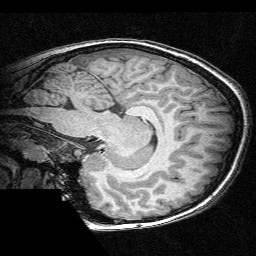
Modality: T1w
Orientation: sagittal
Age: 11
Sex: male
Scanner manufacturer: siemens
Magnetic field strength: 3 T
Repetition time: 2.3 s
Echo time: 0.00336 s